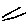
Label: line